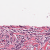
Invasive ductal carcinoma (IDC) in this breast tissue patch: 1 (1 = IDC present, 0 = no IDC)